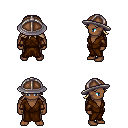
a pixel art fantasy rpg character, male body template, human, dark skin, brown robe, red pants, white blonde loose hair, chain helm, leather bracers, four views (front, back, left, right), 2x2 character sprite sheet, small pixel art, hard edges, no anti-aliasing